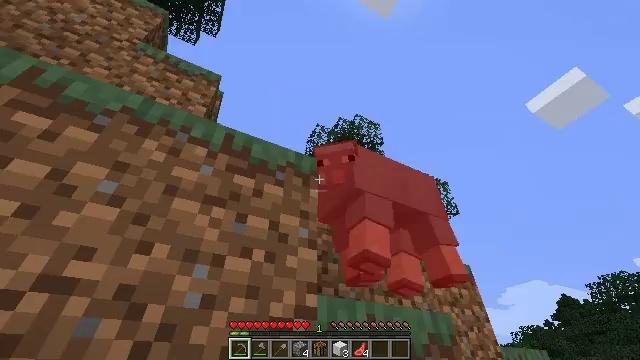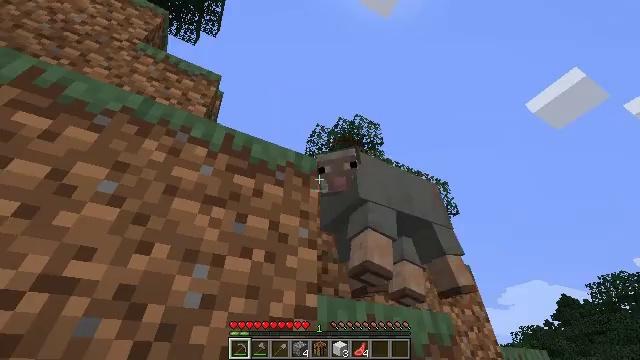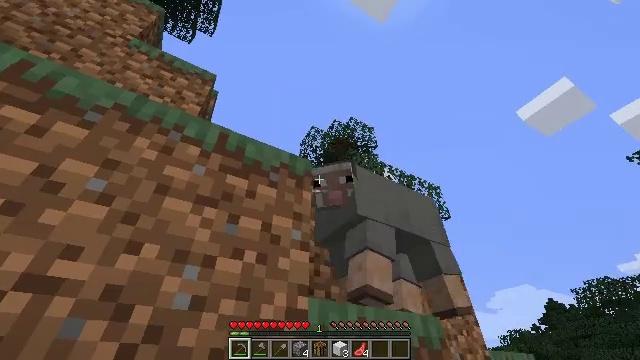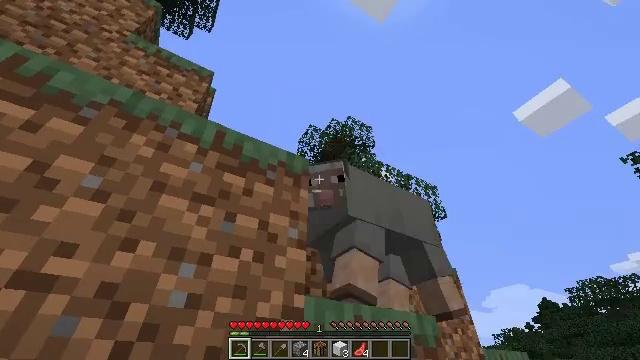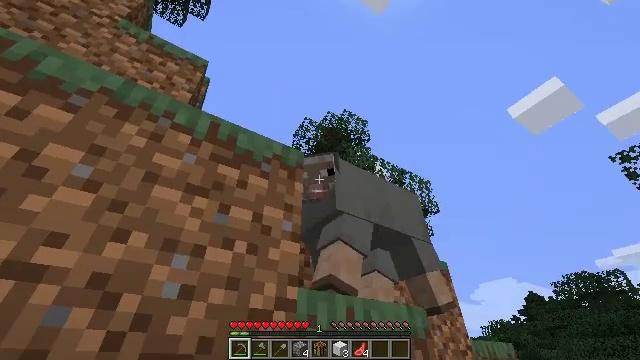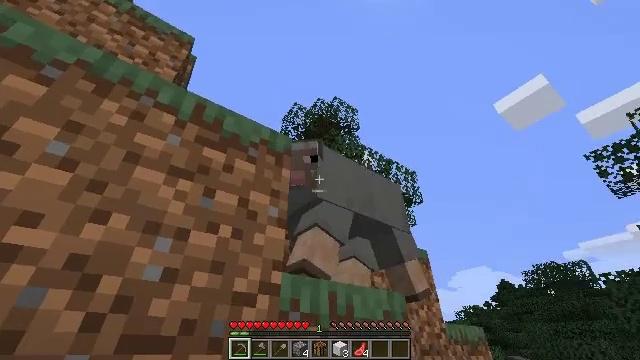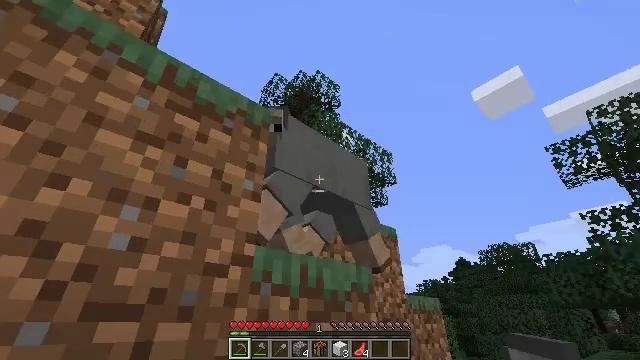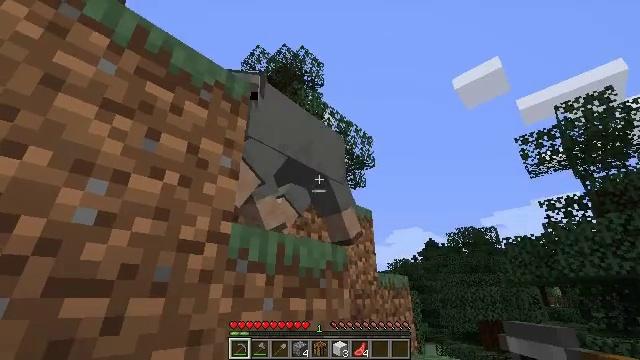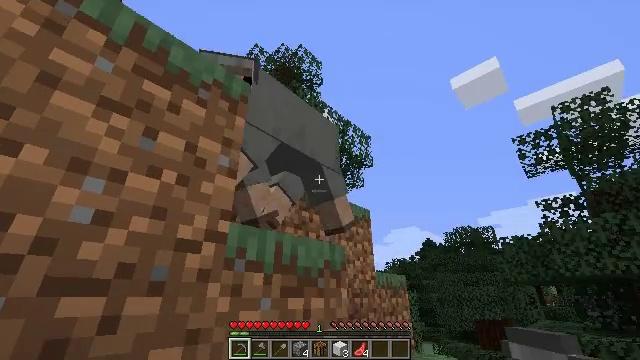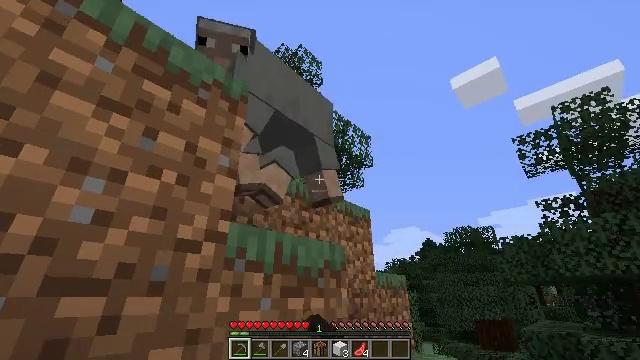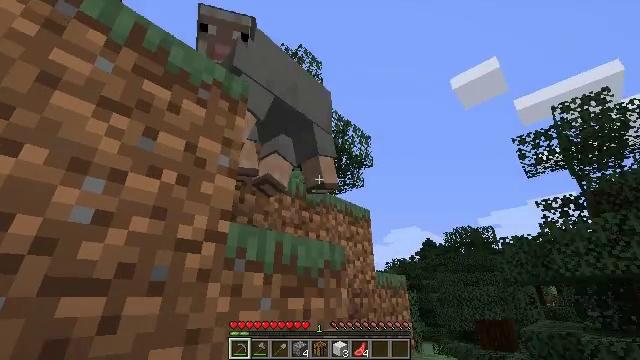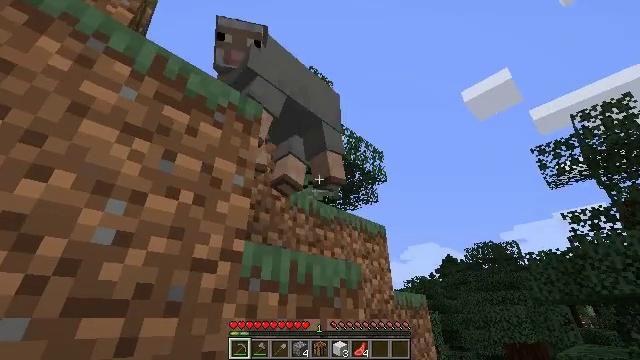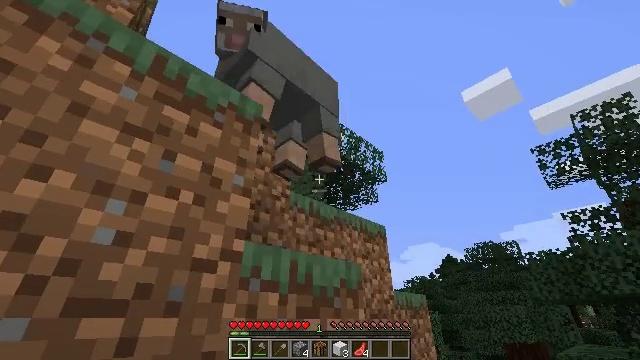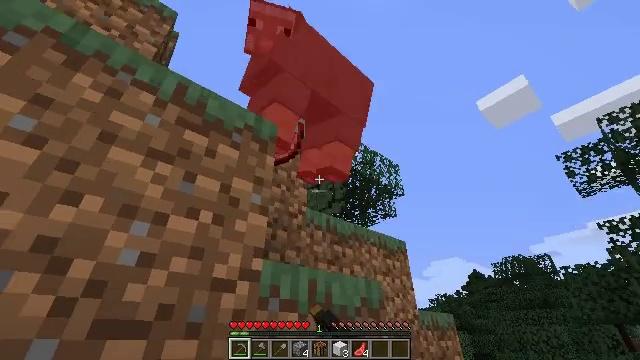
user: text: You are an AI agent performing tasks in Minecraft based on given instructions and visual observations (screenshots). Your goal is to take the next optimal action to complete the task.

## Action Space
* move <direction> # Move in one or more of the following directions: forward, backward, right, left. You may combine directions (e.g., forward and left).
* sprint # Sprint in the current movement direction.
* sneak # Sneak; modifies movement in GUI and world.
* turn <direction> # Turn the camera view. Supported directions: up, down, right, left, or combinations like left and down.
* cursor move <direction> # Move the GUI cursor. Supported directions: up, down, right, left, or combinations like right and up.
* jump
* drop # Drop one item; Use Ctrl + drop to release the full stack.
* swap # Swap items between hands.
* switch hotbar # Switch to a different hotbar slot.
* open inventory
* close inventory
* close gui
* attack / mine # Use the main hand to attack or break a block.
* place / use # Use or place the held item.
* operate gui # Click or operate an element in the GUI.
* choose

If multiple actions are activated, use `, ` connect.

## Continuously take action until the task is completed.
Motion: motion action
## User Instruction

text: Hunt animals.
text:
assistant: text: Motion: no_op
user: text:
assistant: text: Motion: turn right
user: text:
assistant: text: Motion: no_op
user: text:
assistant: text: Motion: turn right and down
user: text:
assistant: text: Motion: turn right and down
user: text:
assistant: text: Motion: turn right and down
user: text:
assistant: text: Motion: turn right and down
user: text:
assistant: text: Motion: attack / mine
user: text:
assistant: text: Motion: attack / mine
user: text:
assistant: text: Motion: attack / mine
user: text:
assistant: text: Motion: turn left and up
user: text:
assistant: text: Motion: attack / mine
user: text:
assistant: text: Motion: turn left and up, attack / mine
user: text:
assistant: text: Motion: no_op